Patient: sex M, age 37
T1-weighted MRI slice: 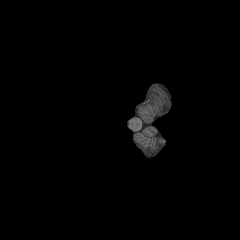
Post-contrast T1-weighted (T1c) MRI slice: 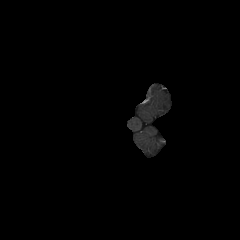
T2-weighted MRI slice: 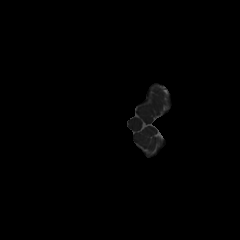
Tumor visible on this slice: no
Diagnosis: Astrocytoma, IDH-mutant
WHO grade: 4